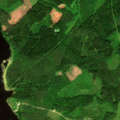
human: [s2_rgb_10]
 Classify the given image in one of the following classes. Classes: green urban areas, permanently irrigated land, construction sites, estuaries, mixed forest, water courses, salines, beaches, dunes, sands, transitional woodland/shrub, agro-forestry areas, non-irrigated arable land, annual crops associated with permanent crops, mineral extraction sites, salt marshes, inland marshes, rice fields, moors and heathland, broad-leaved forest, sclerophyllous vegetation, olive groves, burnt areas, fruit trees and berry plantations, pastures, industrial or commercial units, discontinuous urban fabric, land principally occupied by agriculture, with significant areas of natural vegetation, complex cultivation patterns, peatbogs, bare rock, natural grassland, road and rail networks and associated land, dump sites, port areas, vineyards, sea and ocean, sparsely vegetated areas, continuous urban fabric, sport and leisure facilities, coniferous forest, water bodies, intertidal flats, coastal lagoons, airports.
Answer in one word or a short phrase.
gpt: coniferous forest, mixed forest, transitional woodland/shrub, water courses